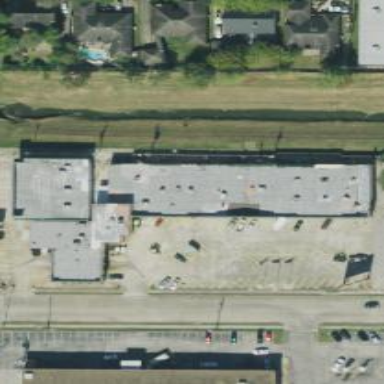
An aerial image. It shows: Retail building.